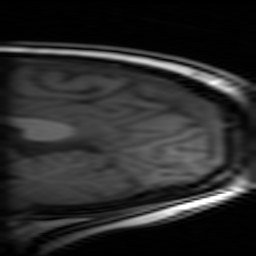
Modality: inplaneT1
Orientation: sagittal